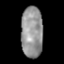
Tissue: lung
Cell type: T cells
Senescence score: 0.1992
Nuclear area (px): 1087
Mean DAPI intensity: 148.521